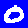
Digit: 0